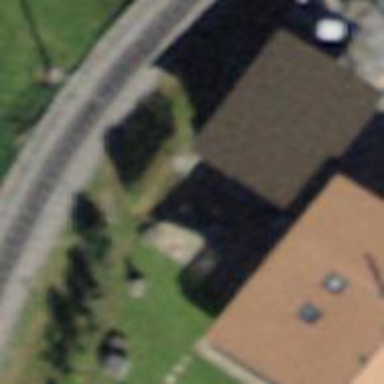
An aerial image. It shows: View of roof of building.